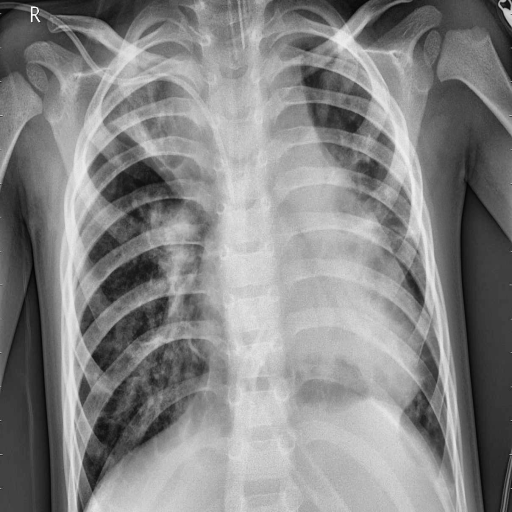
Finding: PNEUMONIA